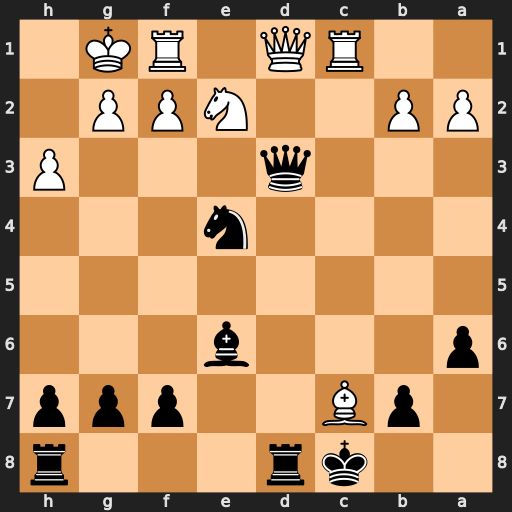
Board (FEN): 2kr3r/1pB2ppp/p3b3/8/4n3/3q3P/PP2NPP1/2RQ1RK1
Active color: b
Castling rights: -
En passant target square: -
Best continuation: Qxd1 Bxd8+ Qxc1 Rxc1+ Kxd8